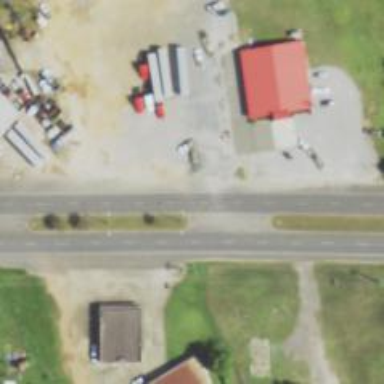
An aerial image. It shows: Asphalt road classified as trunk highway.